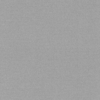
Label: dusty